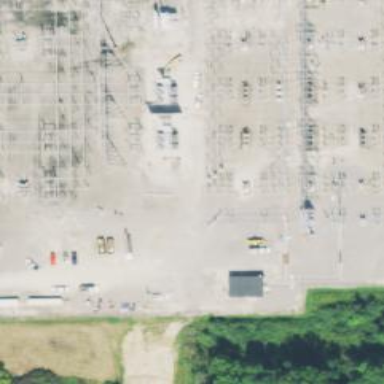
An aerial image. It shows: Switch for power supply.